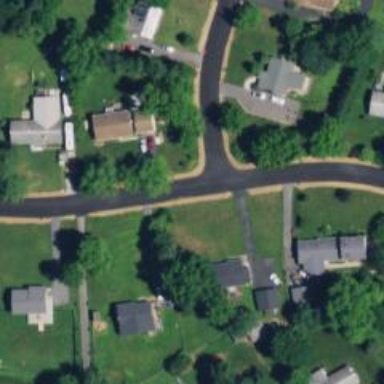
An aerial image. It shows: Neighborhood.